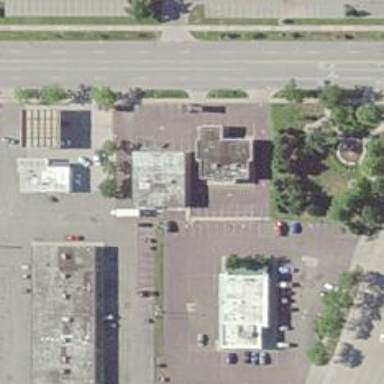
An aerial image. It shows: Post office.